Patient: sex M, age 55
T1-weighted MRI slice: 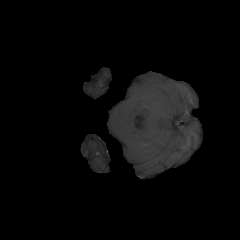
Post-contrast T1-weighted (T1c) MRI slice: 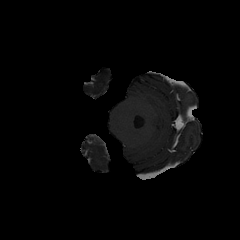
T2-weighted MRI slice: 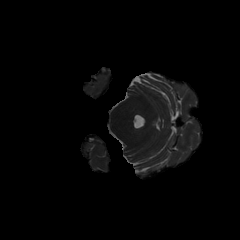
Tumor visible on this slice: no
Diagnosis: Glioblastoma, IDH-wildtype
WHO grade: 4